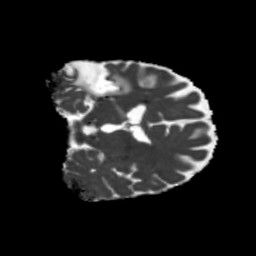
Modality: MD
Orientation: coronal
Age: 47
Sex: male
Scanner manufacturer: siemens
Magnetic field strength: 3 T
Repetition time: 5.25 s
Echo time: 0.08 s